Field crop: maize
Growth stage: 2
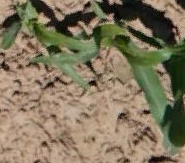
Species: maize